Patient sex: M
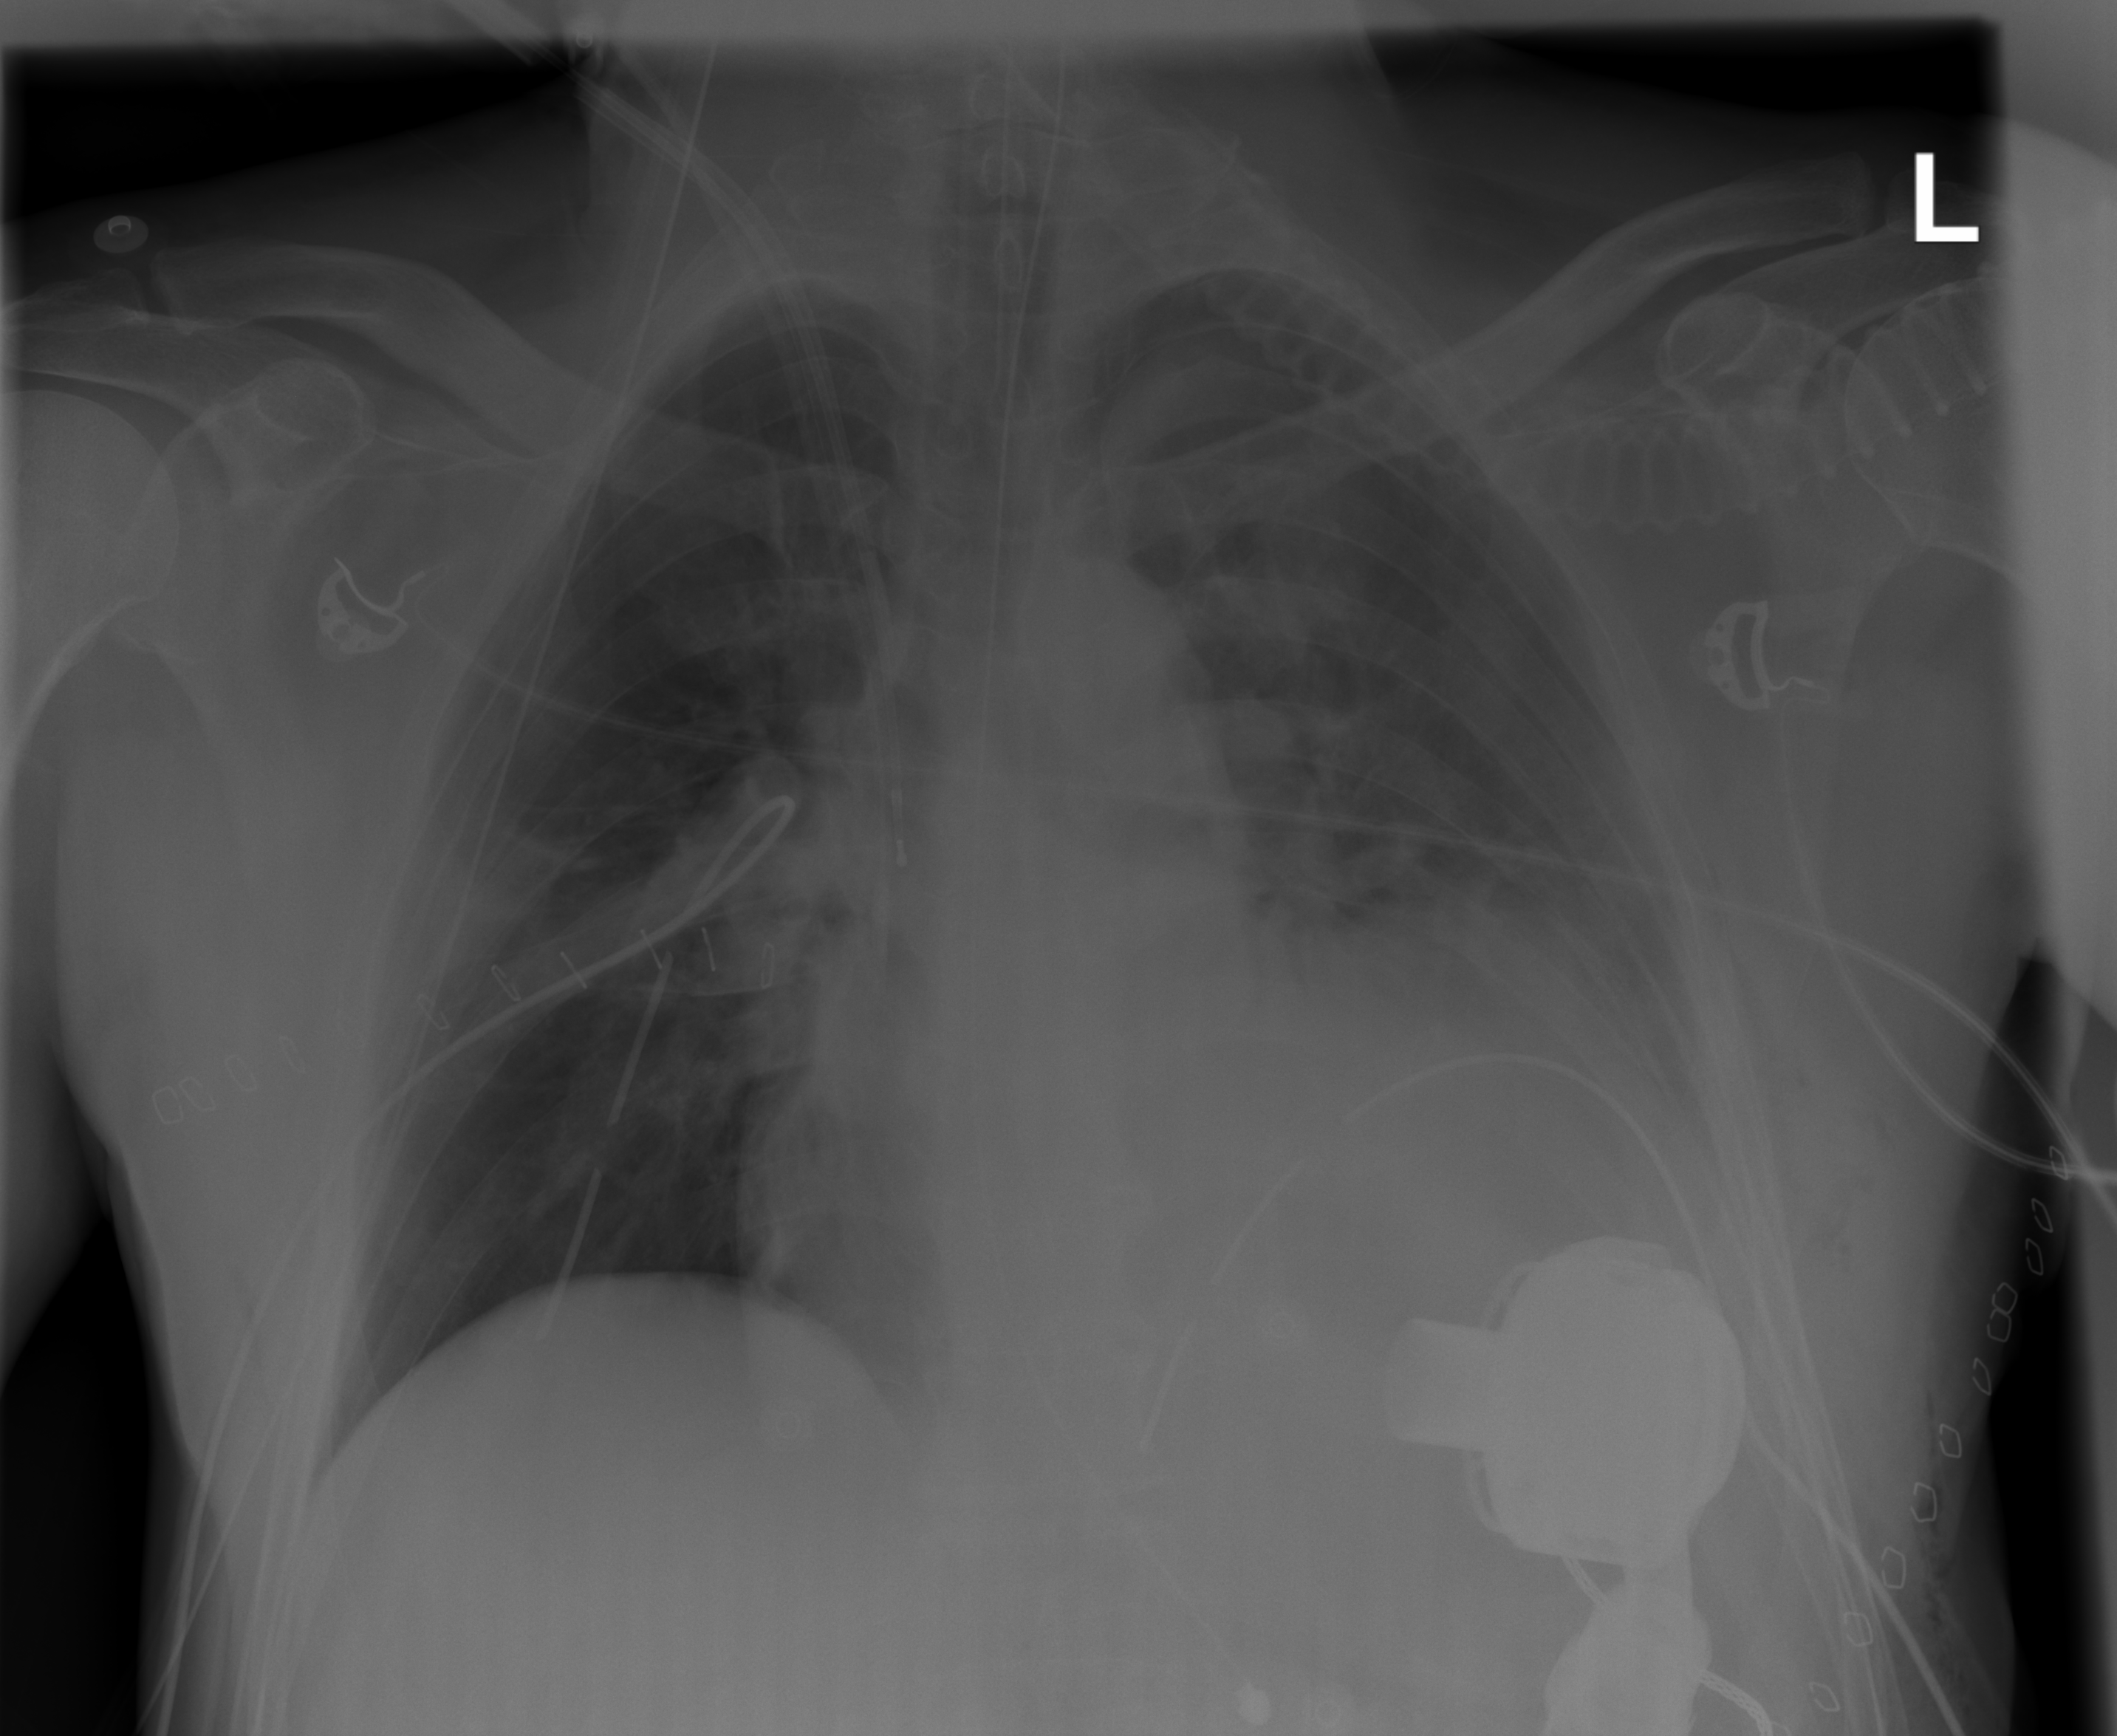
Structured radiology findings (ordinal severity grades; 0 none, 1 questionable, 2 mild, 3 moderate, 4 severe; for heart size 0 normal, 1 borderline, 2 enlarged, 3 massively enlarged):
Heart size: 2
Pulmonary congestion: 2
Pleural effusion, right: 0
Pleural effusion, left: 3
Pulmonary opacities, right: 0
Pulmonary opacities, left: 0
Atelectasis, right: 2
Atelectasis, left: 3